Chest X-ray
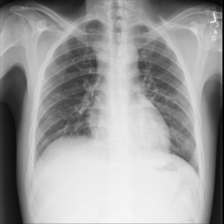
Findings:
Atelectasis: negative
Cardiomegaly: negative
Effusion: negative
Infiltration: negative
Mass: negative
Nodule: negative
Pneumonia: negative
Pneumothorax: negative
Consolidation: negative
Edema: negative
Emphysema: negative
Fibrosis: negative
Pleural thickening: negative
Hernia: negative